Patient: sex F, age 59
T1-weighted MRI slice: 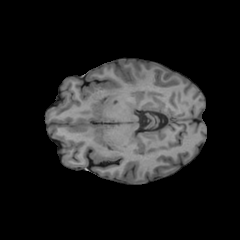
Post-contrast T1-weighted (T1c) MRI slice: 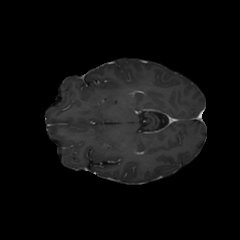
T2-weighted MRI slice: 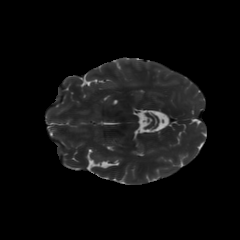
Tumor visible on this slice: no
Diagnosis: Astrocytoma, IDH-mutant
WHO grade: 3